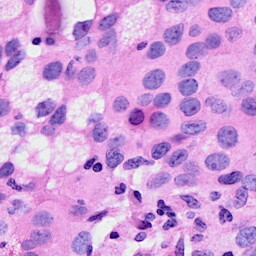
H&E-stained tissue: Breast